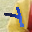
Label: 4